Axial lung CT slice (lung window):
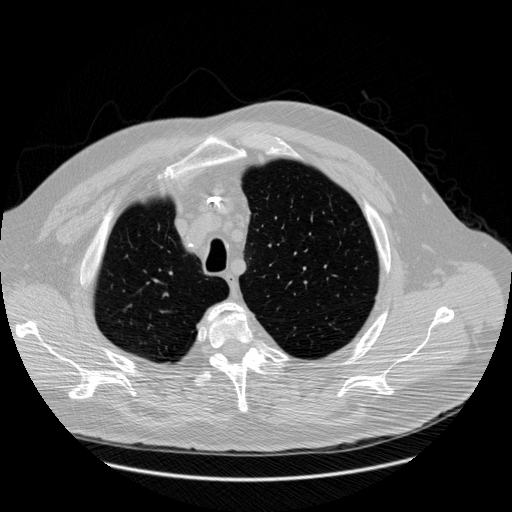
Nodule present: no